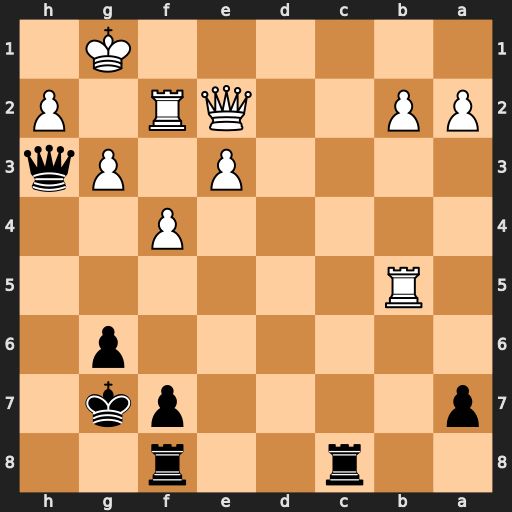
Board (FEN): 2r2r2/p4pk1/6p1/1R6/5P2/4P1Pq/PP2QR1P/6K1
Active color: b
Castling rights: -
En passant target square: -
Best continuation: Rc1+ Rf1 Rfc8 Qg2 Qe6